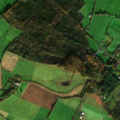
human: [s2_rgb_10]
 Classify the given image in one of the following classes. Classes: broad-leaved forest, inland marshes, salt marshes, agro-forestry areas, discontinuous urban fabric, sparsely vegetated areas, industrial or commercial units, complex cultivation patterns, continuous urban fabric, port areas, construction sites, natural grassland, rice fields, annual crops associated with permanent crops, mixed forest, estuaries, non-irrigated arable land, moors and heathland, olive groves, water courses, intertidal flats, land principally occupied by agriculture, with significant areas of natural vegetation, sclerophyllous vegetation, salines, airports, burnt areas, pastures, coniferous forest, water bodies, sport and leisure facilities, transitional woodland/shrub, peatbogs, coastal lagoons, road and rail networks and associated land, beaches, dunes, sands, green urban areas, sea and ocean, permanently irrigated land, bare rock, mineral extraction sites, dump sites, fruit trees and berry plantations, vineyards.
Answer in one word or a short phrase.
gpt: non-irrigated arable land, pastures, broad-leaved forest, mixed forest